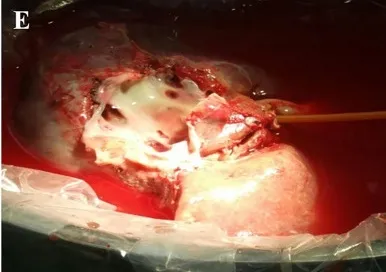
Surgical resection of zone II-III leiomyosarcoma. , hepatic veins' orifices after leiomyosarcoma resection.
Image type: medical_photograph (other_medical_photograph)